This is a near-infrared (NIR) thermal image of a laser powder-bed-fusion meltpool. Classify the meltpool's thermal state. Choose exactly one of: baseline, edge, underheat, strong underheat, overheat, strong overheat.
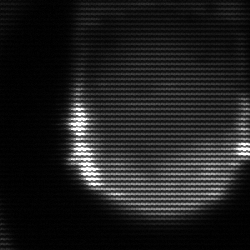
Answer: edge